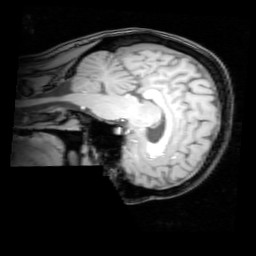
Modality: T1w
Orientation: sagittal
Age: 25
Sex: female
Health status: healthy
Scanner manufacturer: philips
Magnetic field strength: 3 T
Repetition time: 0.012 s
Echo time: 0.0037 s